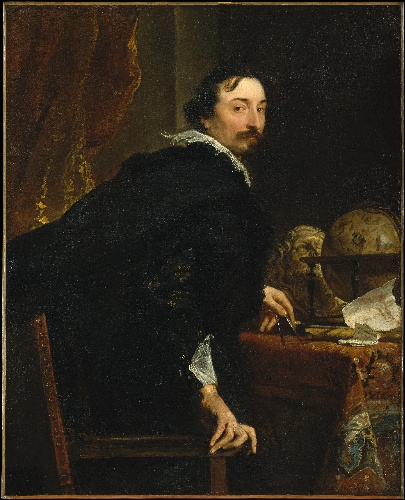
Title: Lucas van Uffel (died 1637)
Artist: Anthony van Dyck
Artist bio: Flemish, Antwerp 1599–1641 London
Date: ca. 1622
Object type: Painting
Classification: Paintings
Medium: Oil on canvas
Dimensions: 49 x 39 5/8 in. (124.5 x 100.6 cm)
Department: European Paintings
Credit line: Bequest of Benjamin Altman, 1913
Accession year: 1914
Repository: Metropolitan Museum of Art, New York, NY
Tags: Musical Instruments|Men|Portraits|Globes